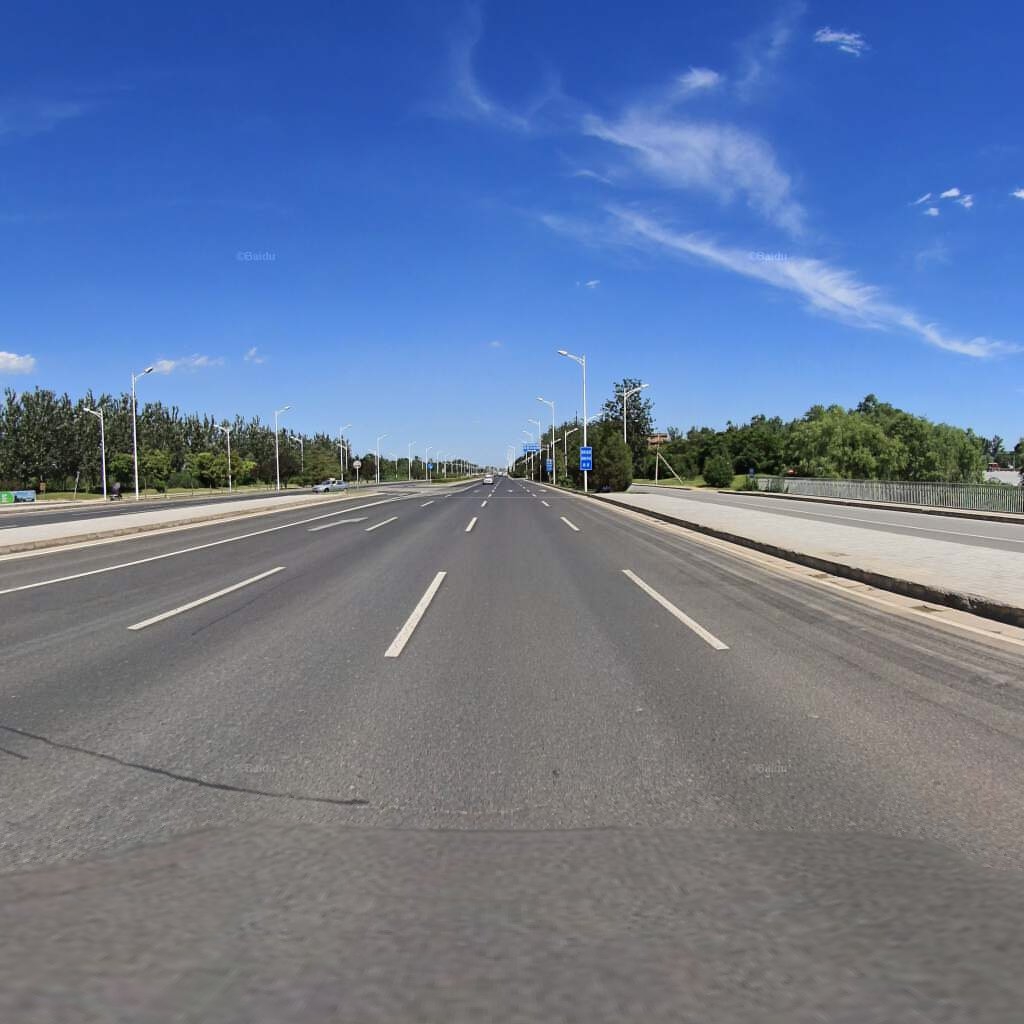
Region: Haidian
Road damage annotations: transverse patch, transverse patch, transverse crack, longitudinal patch